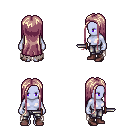
a pixel art fantasy rpg character, female body template, dark elf, purple skin, gray tattered cape, metal pants, white blonde extra-long hairstyle, maroon shoes, dagger, four views (front, back, left, right), 2x2 character sprite sheet, small pixel art, hard edges, no anti-aliasing